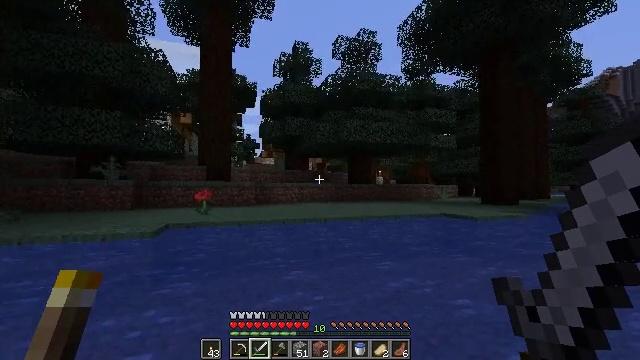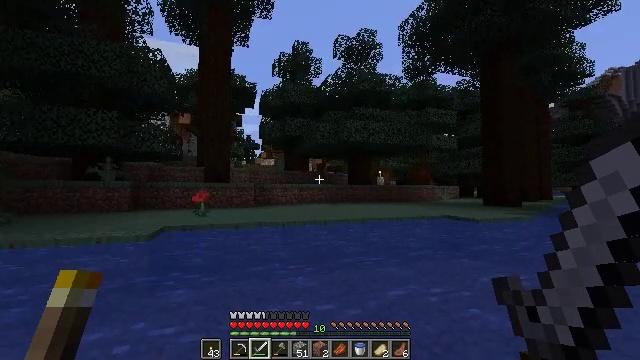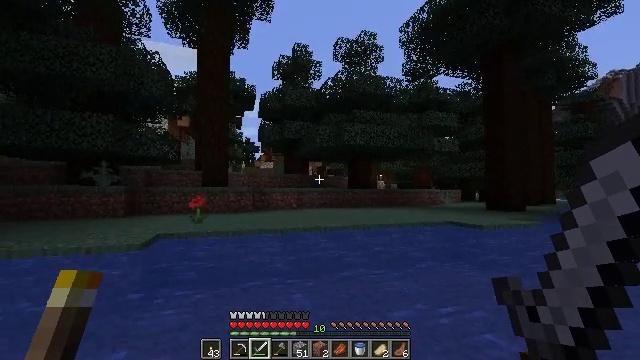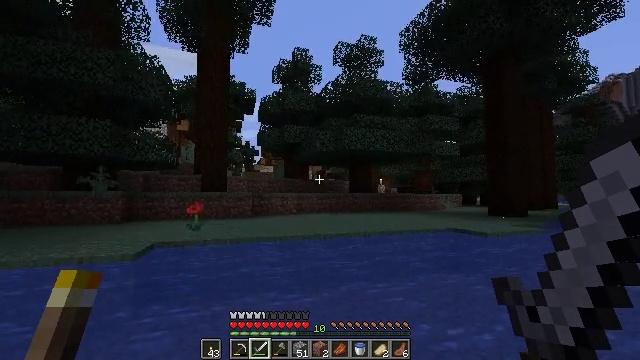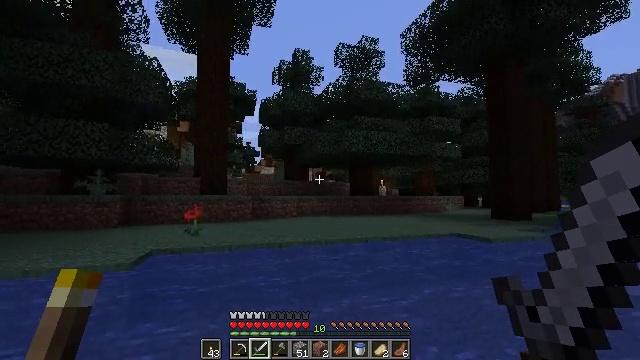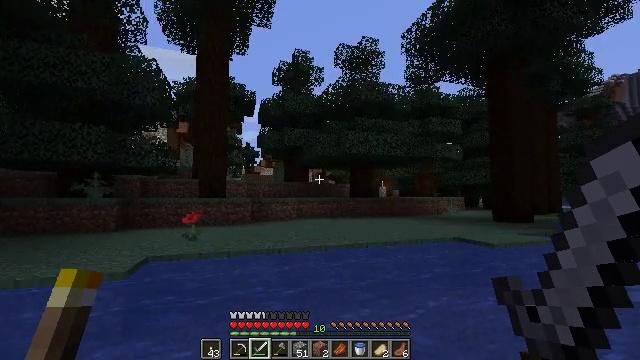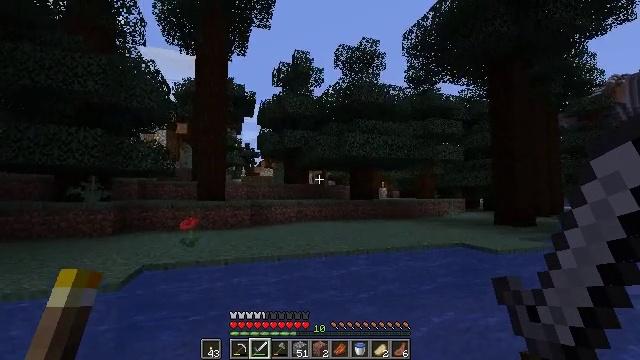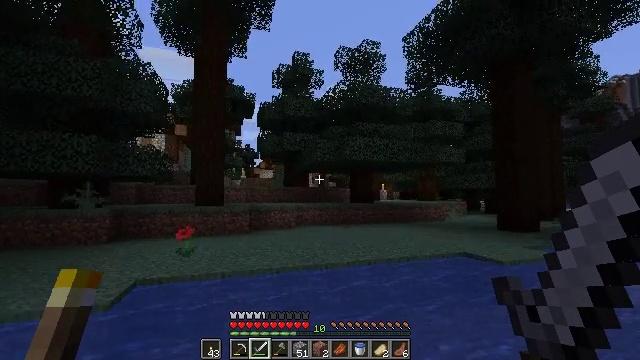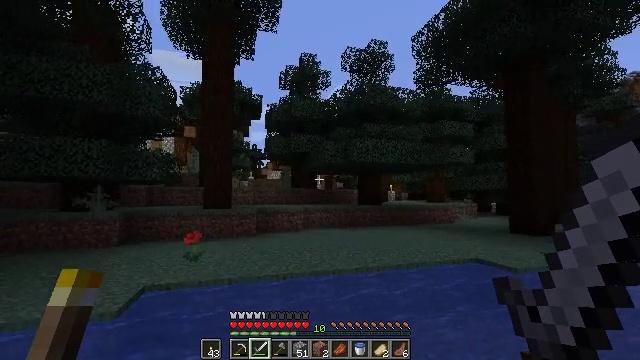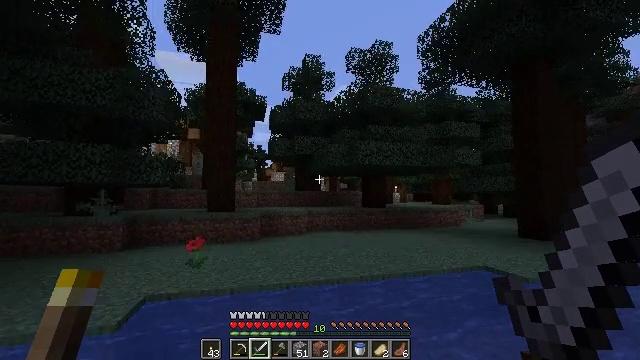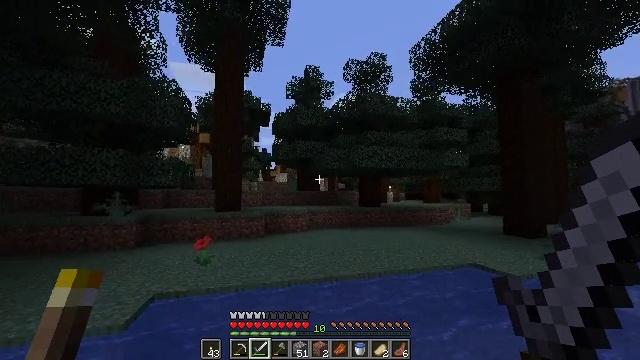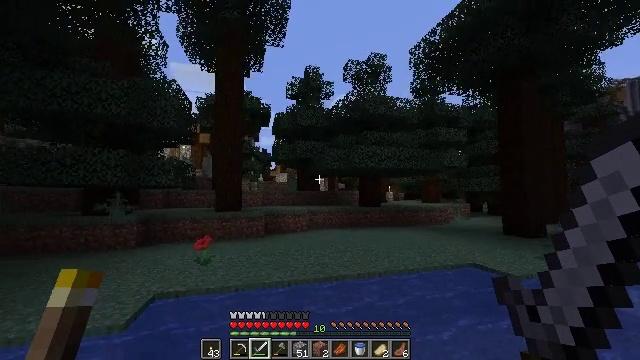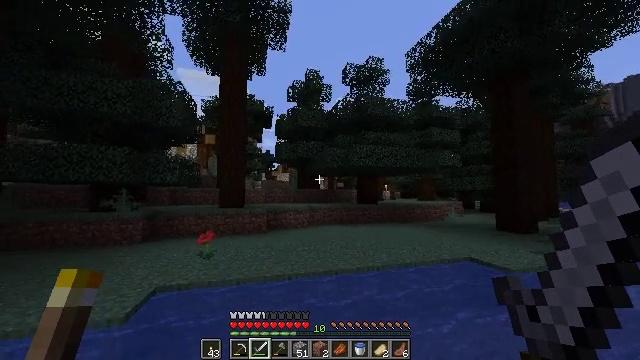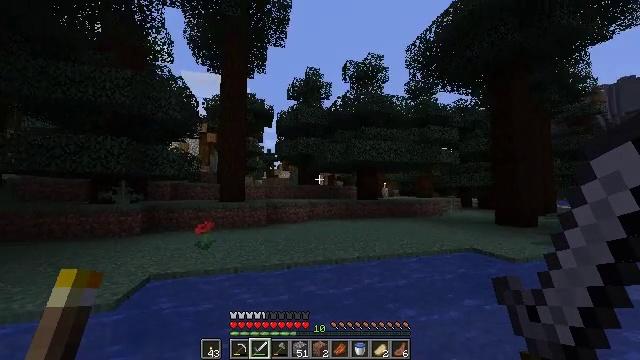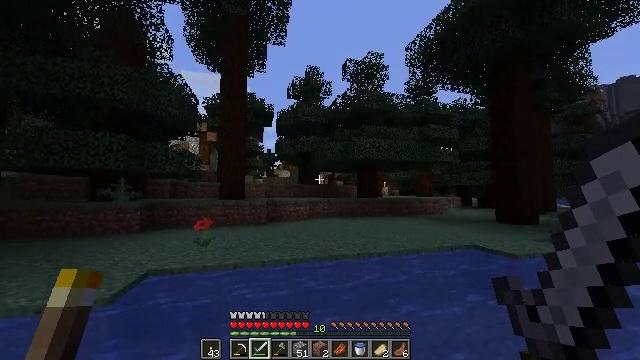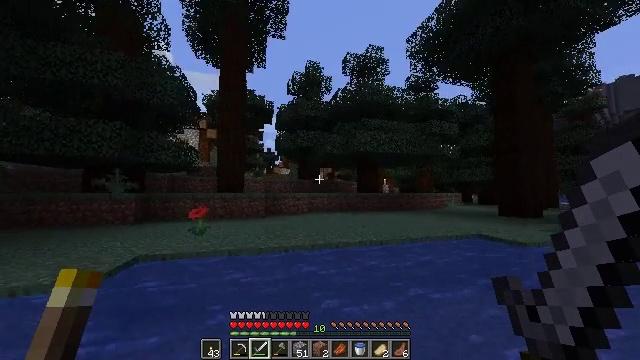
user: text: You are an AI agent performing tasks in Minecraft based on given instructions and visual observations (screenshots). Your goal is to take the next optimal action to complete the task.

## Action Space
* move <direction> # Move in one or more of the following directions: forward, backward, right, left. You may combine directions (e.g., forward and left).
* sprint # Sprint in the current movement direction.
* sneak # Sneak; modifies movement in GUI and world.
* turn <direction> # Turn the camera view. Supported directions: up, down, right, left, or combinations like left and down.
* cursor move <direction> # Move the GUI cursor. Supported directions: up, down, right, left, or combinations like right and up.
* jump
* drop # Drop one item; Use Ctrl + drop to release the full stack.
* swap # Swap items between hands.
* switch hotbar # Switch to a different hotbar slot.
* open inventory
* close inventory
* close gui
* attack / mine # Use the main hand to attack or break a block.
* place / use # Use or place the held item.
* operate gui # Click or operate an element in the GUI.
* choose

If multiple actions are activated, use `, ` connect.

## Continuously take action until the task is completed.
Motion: motion action
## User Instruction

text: Destroy the spruce leaves to get sticks and saplings.
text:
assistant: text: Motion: move forward, sprint, jump
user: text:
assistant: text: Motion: move forward, sprint, jump
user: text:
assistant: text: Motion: move forward, sprint, jump
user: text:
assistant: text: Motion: move forward, sprint, jump
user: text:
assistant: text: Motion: move forward, sprint, jump
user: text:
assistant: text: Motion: move forward, sprint, jump
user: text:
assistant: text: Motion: move forward, sprint, jump
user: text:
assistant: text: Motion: move forward, sprint, turn left, jump
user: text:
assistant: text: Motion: move forward, sprint, jump
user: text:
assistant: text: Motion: move forward, sprint
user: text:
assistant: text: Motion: move forward, sprint
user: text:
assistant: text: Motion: move forward, sprint
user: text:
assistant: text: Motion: move forward, sprint, jump
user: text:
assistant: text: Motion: move forward, sprint, jump
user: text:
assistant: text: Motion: move forward, sprint, jump
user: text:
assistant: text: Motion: move forward, sprint, jump
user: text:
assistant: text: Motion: move forward, sprint, jump
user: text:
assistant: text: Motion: move forward, sprint, jump
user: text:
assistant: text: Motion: move forward, sprint, jump
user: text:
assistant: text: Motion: move forward, sprint, jump
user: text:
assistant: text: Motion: move forward, sprint, jump
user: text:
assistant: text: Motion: move forward, sprint, jump
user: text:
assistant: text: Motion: move forward, sprint, jump
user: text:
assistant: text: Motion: move forward, sprint, jump
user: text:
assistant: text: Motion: move forward, sprint, jump
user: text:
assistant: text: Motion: move forward, sprint, jump
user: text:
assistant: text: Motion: move forward, sprint, jump
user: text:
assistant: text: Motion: move forward, sprint, jump
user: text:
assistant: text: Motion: move forward, sprint, jump
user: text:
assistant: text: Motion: move forward, sprint, jump